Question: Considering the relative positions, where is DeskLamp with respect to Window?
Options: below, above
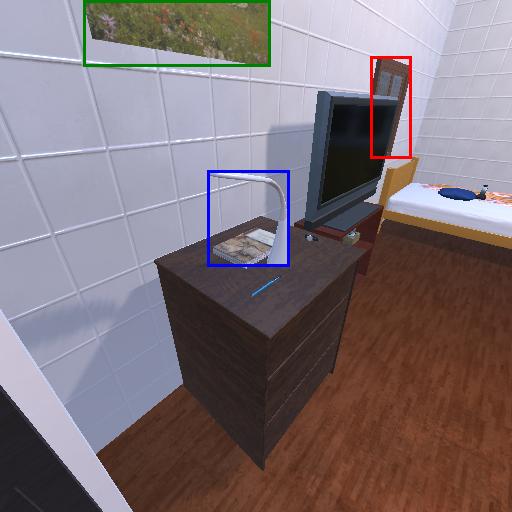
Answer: below